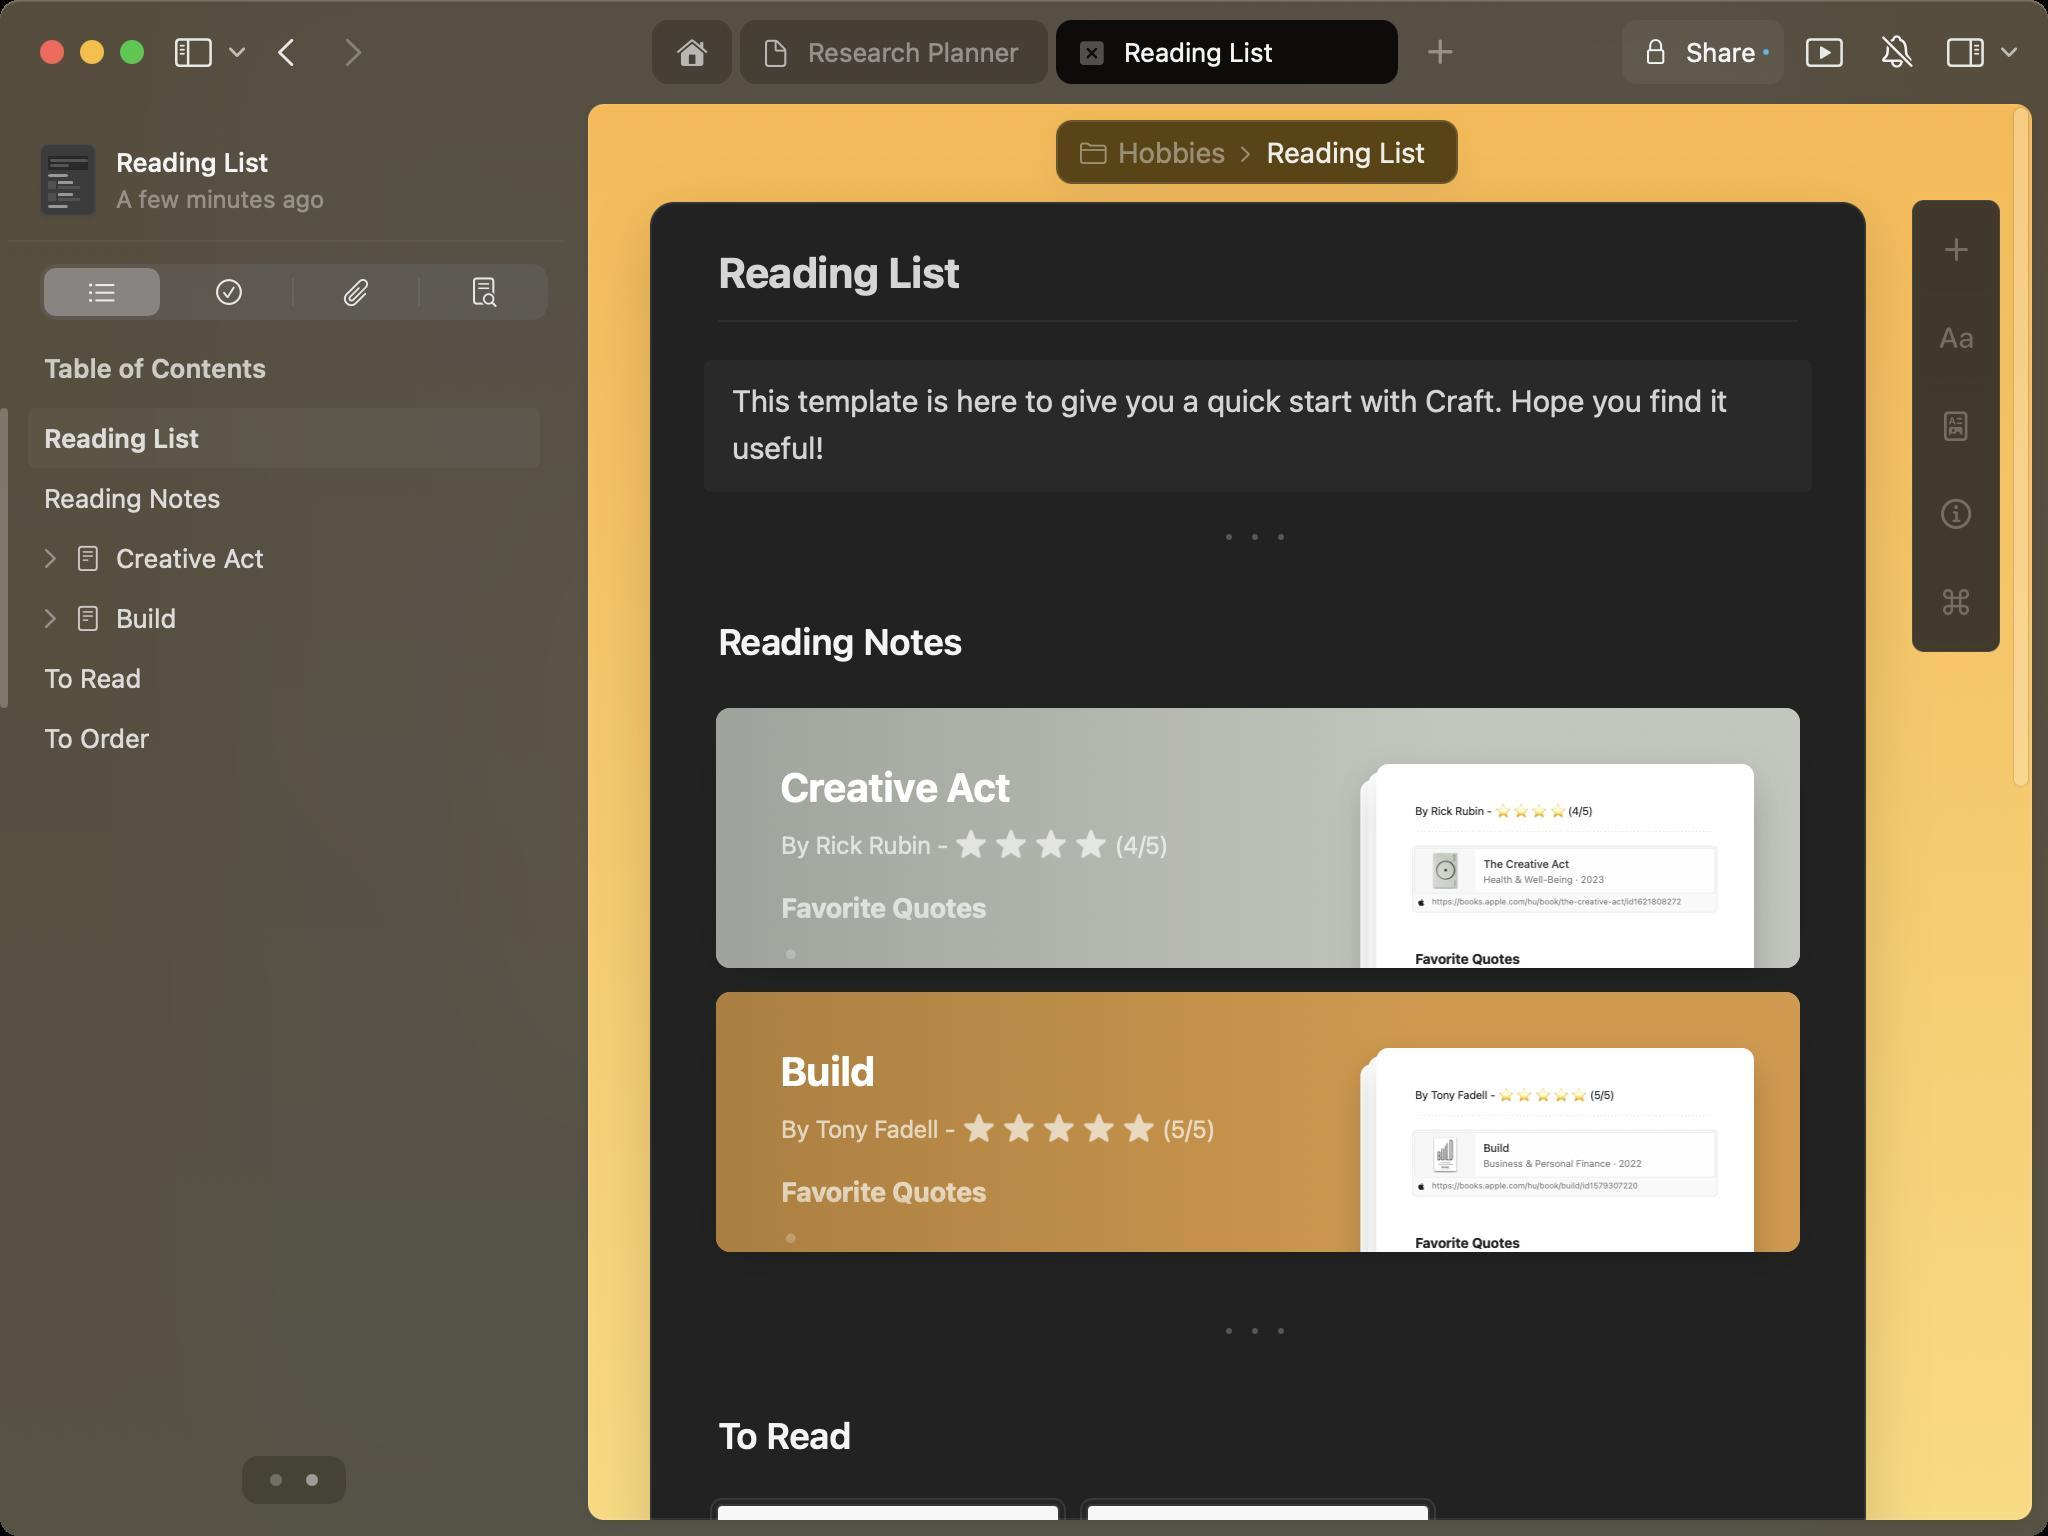
Accessibility tree:
{"name": "Reading_List", "role": "AXWindow", "description": null, "role_description": "standard window", "value": null, "position": "351.00;94.00", "size": "1024;768", "children": [{"name": null, "role": "AXGroup", "description": null, "role_description": "group", "value": null, "position": "0.00;0.00", "size": "1024;768", "children": [{"name": null, "role": "AXGroup", "description": null, "role_description": "group", "value": null, "position": "0.00;0.00", "size": "1024;768", "children": [{"name": null, "role": "AXButton", "description": null, "role_description": "button", "value": null, "position": "111.00;10.00", "size": "15;32", "children": []}, {"name": null, "role": "AXStaticText", "description": "Research Planner", "role_description": "text", "value": null, "position": "404.00;10.00", "size": "122;32", "children": []}, {"name": null, "role": "AXStaticText", "description": "Reading List", "role_description": "text", "value": null, "position": "562.00;10.00", "size": "107;32", "children": []}, {"name": null, "role": "AXStaticText", "description": "Share", "role_description": "text", "value": null, "position": "843.00;10.00", "size": "35;32", "children": []}, {"name": null, "role": "AXButton", "description": null, "role_description": "button", "value": null, "position": "997.00;10.00", "size": "15;32", "children": []}, {"name": null, "role": "AXGroup", "description": null, "role_description": "group", "value": null, "position": "294.00;52.00", "size": "722;708", "children": [{"name": null, "role": "AXStaticText", "description": "books.apple.com/hu/book/how-to-win-friends-and-influence-people/id6455786992", "role_description": "text", "value": null, "position": "382.00;941.00", "size": "159;18", "children": []}, {"name": null, "role": "AXStaticText", "description": "books.apple.com/hu/book/what-we-talk-about-when-we-talk-about-love/id1076804409", "role_description": "text", "value": null, "position": "567.00;941.00", "size": "159;18", "children": []}, {"name": null, "role": "AXStaticText", "description": "books.apple.com/hu/book/ikigai/id1255724610", "role_description": "text", "value": null, "position": "382.00;1151.00", "size": "521;18", "children": []}, {"name": null, "role": "AXStaticText", "description": "Hobbies", "role_description": "text", "value": null, "position": "559.00;65.00", "size": "54;22", "children": []}, {"name": null, "role": "AXStaticText", "description": "Reading List", "role_description": "text", "value": null, "position": "633.00;65.00", "size": "80;22", "children": []}]}, {"name": null, "role": "AXStaticText", "description": "Reading List", "role_description": "text", "value": null, "position": "58.00;73.00", "size": "212;16", "children": []}, {"name": null, "role": "AXStaticText", "description": "A few minutes ago", "role_description": "text", "value": null, "position": "58.00;92.00", "size": "212;15", "children": []}, {"name": null, "role": "AXTabGroup", "description": null, "role_description": "tab group", "value": null, "position": "20.00;132.00", "size": "254;28", "children": [{"name": null, "role": "AXRadioButton", "description": "List", "role_description": "tab", "value": 1, "position": "20.00;132.00", "size": "62;28", "children": []}, {"name": null, "role": "AXRadioButton", "description": "selected", "role_description": "tab", "value": 0, "position": "83.00;132.00", "size": "63;28", "children": []}, {"name": null, "role": "AXRadioButton", "description": "attachements", "role_description": "tab", "value": 0, "position": "147.00;132.00", "size": "62;28", "children": []}, {"name": null, "role": "AXRadioButton", "description": "search document", "role_description": "tab", "value": 0, "position": "210.00;132.00", "size": "64;28", "children": []}]}, {"name": null, "role": "AXStaticText", "description": "Table of Contents", "role_description": "text", "value": null, "position": "22.00;176.00", "size": "256;16", "children": []}, {"name": null, "role": "AXStaticText", "description": "Reading List", "role_description": "text", "value": null, "position": "22.00;204.00", "size": "232;30", "children": []}, {"name": null, "role": "AXStaticText", "description": "Reading Notes", "role_description": "text", "value": null, "position": "22.00;234.00", "size": "232;30", "children": []}, {"name": null, "role": "AXStaticText", "description": "Creative Act", "role_description": "text", "value": null, "position": "58.00;264.00", "size": "196;30", "children": []}, {"name": null, "role": "AXStaticText", "description": "Build", "role_description": "text", "value": null, "position": "58.00;294.00", "size": "196;30", "children": []}, {"name": null, "role": "AXStaticText", "description": "To Read", "role_description": "text", "value": null, "position": "22.00;324.00", "size": "232;30", "children": []}, {"name": null, "role": "AXStaticText", "description": "To Order", "role_description": "text", "value": null, "position": "22.00;354.00", "size": "232;30", "children": []}]}]}, {"name": null, "role": "AXToolbar", "description": null, "role_description": "toolbar", "value": null, "position": "0.00;0.00", "size": "1024;52", "children": []}, {"name": null, "role": "AXButton", "description": null, "role_description": "close button", "value": null, "position": "19.00;18.00", "size": "14;16", "children": []}, {"name": null, "role": "AXButton", "description": null, "role_description": "full screen button", "value": null, "position": "59.00;18.00", "size": "14;16", "children": [{"name": null, "role": "AXGroup", "description": null, "role_description": "group", "value": null, "position": "59.00;18.00", "size": "14;16", "children": [{"name": null, "role": "AXGroup", "description": null, "role_description": "group", "value": null, "position": "59.00;18.00", "size": "14;16", "children": []}]}]}, {"name": null, "role": "AXButton", "description": null, "role_description": "minimize button", "value": null, "position": "39.00;18.00", "size": "14;16", "children": []}]}